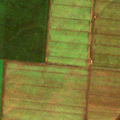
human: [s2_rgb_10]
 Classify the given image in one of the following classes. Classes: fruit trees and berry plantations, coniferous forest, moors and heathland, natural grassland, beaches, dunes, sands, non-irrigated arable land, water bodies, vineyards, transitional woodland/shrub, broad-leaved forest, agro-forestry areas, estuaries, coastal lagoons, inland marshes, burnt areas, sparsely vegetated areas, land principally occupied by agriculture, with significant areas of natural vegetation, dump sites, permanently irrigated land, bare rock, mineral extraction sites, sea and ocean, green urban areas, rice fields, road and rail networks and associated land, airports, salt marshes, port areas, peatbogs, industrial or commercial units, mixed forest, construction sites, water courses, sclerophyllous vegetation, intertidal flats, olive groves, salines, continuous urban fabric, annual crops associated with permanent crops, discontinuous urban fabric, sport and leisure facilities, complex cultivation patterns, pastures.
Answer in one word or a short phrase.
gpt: non-irrigated arable land